Aerial crown-view tile of a tropical tree (Barro Colorado Island, Panama), acquired 20250414:
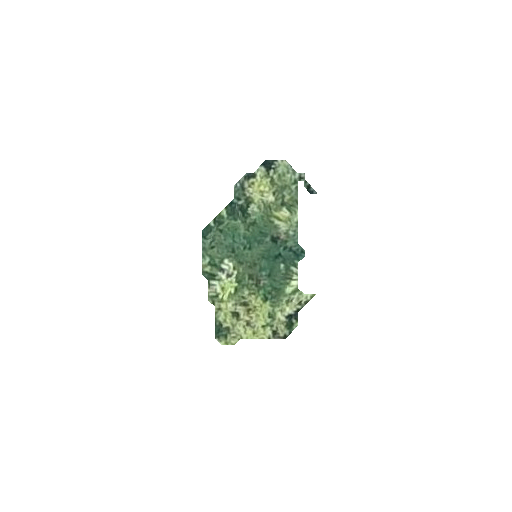
Species: Alseis blackiana
GBIF accepted scientific name: Alseis blackiana
Crown area: 21.308 m²